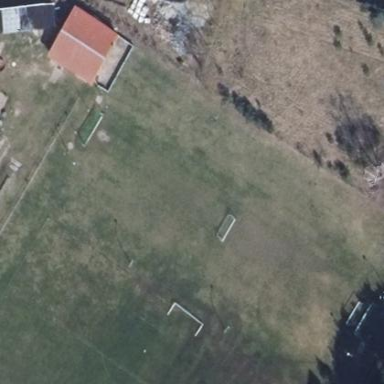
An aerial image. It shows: Soccer pitch for leisure land activities.